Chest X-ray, PA view. Patient: 62 years old, sex M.
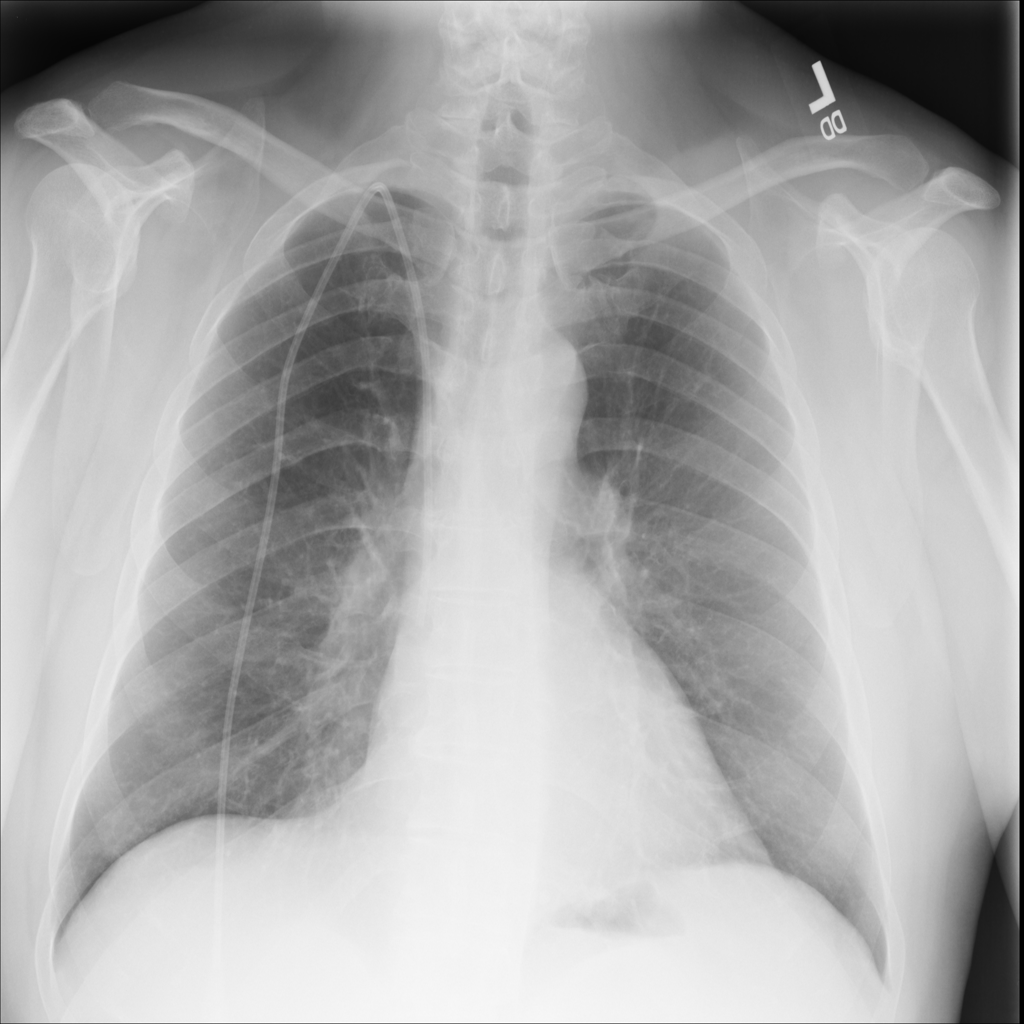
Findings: No Finding